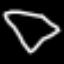
Label: diamond